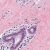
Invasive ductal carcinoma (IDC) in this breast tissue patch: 0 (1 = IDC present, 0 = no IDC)